Aerial crown-view tile of a tropical tree (Barro Colorado Island, Panama), acquired 20250915:
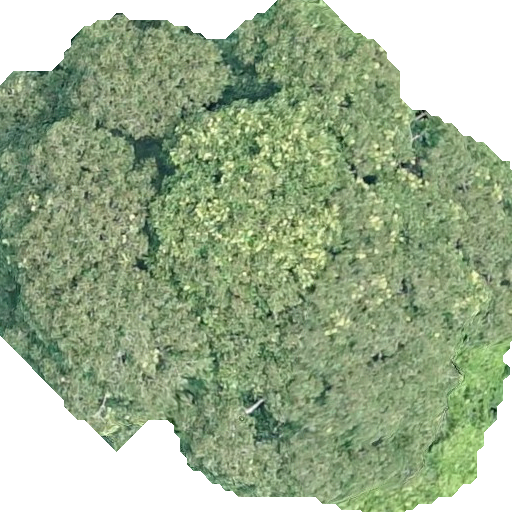
Species: Dipteryx oleifera
GBIF accepted scientific name: Dipteryx oleifera
Crown area: 311.147 m²